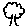
Label: tree